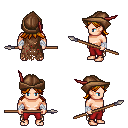
a pixel art fantasy rpg character, male body template, human, light skin, brown tattered cape, red pants, dark blonde loose hair, leather cap, white cloth bandages, spear, four views (front, back, left, right), 2x2 character sprite sheet, small pixel art, hard edges, no anti-aliasing